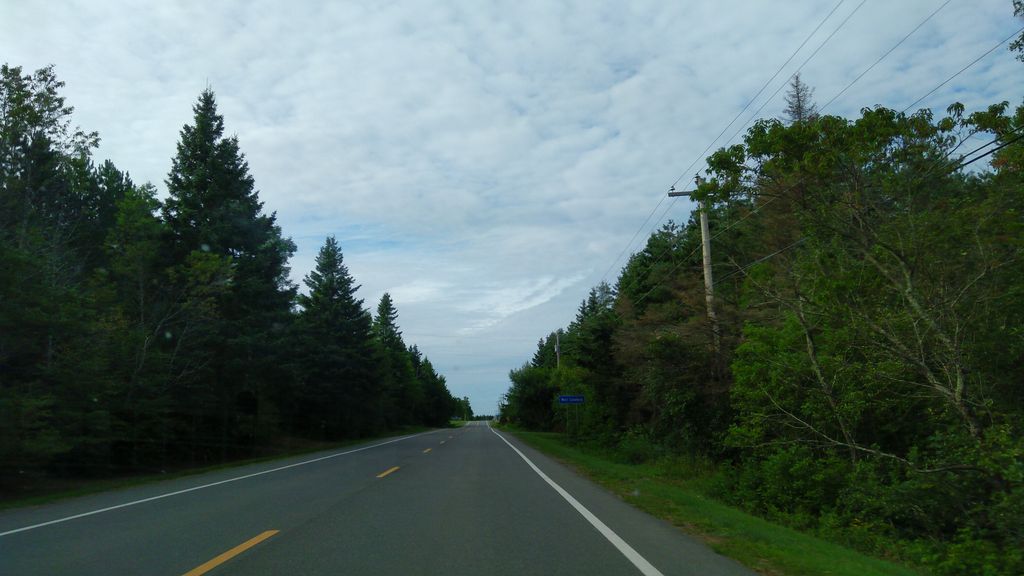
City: charlottetown